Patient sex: M
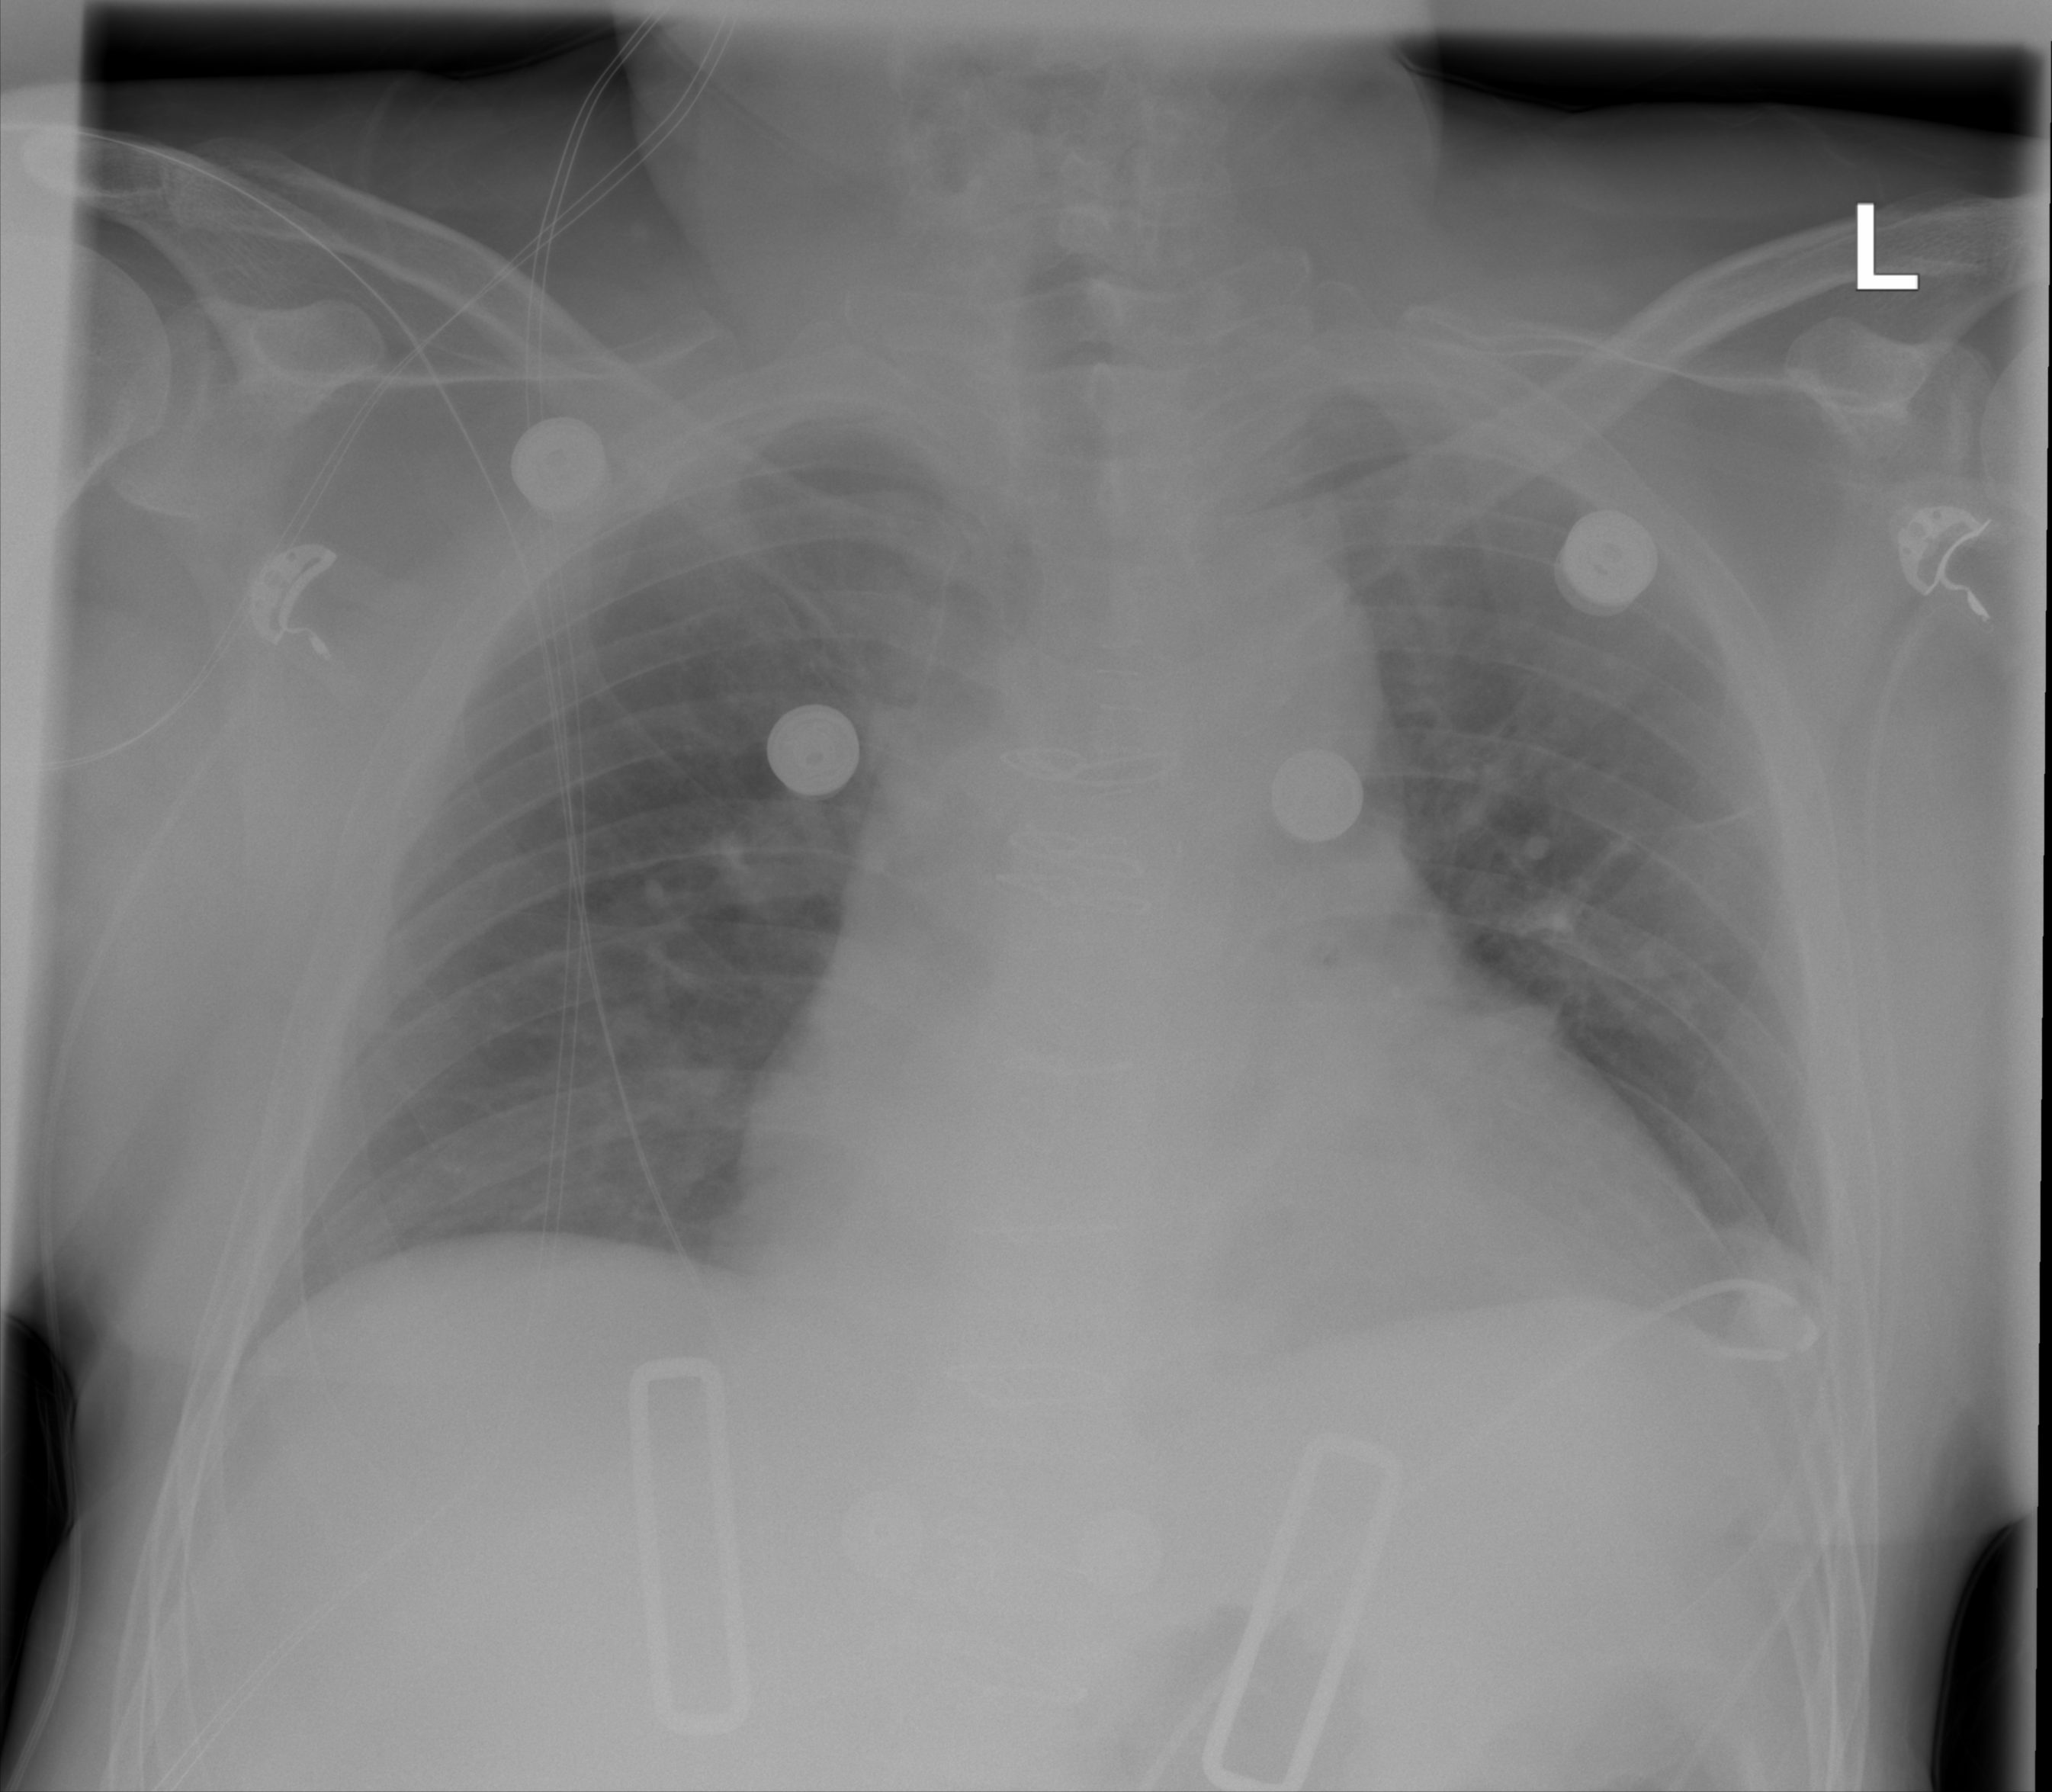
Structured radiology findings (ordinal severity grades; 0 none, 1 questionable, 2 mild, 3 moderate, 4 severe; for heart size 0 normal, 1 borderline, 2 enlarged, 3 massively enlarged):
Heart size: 2
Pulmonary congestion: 0
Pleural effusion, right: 0
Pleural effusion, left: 1
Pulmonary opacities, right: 0
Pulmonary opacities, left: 0
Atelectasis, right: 1
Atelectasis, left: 1